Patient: sex F, age 67
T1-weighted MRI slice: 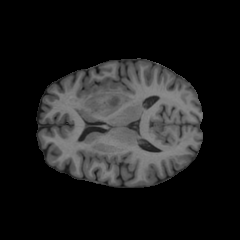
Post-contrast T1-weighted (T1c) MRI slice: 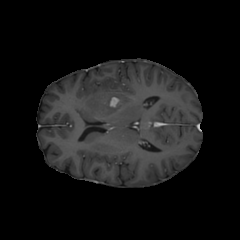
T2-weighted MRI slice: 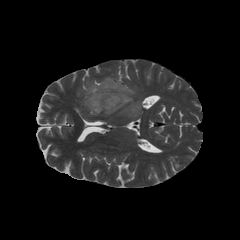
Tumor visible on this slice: yes
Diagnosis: Glioblastoma, IDH-wildtype
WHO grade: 4